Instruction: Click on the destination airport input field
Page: home
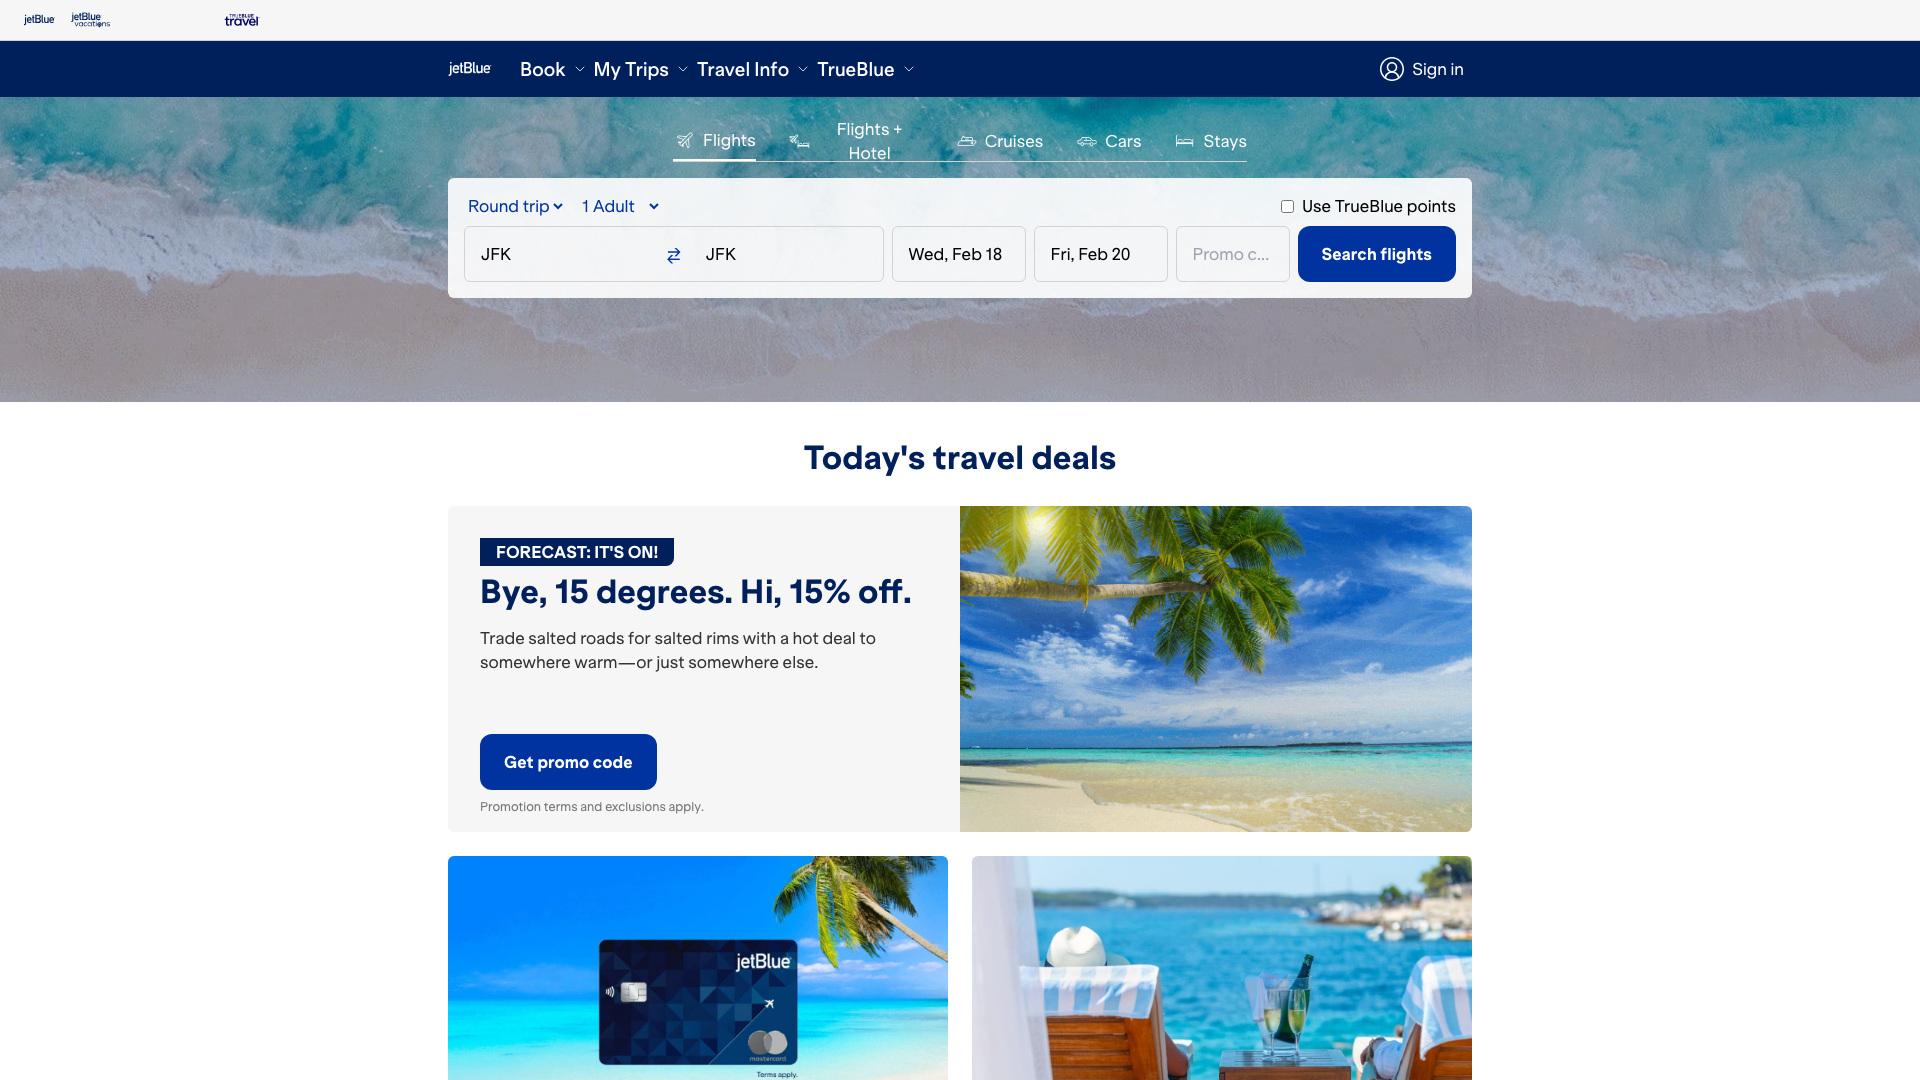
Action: click